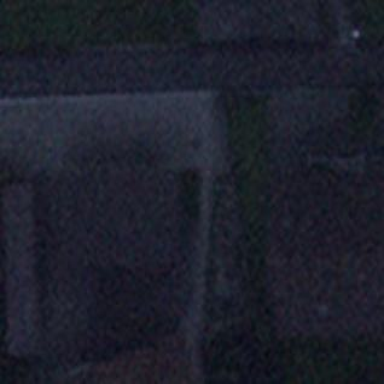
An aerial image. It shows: Garage.